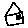
Label: house